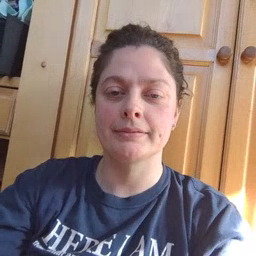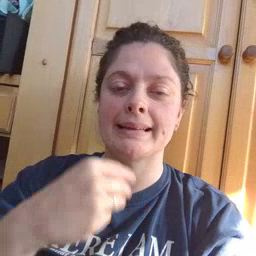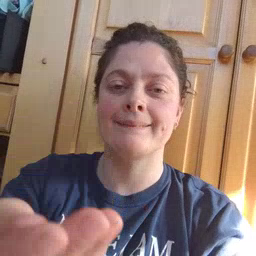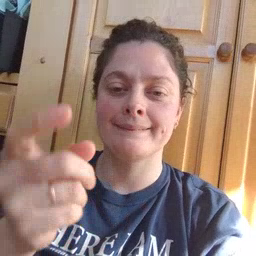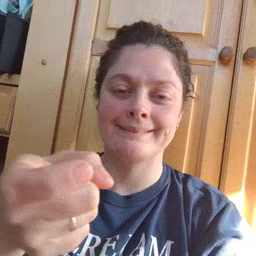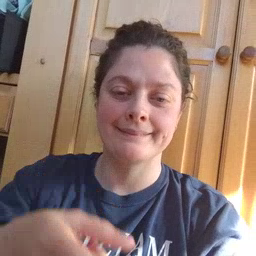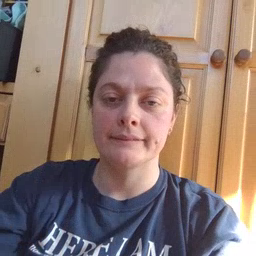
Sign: gift